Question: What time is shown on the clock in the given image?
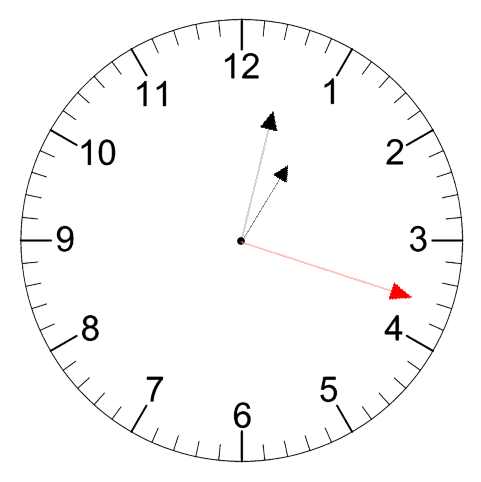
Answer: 01:02:18